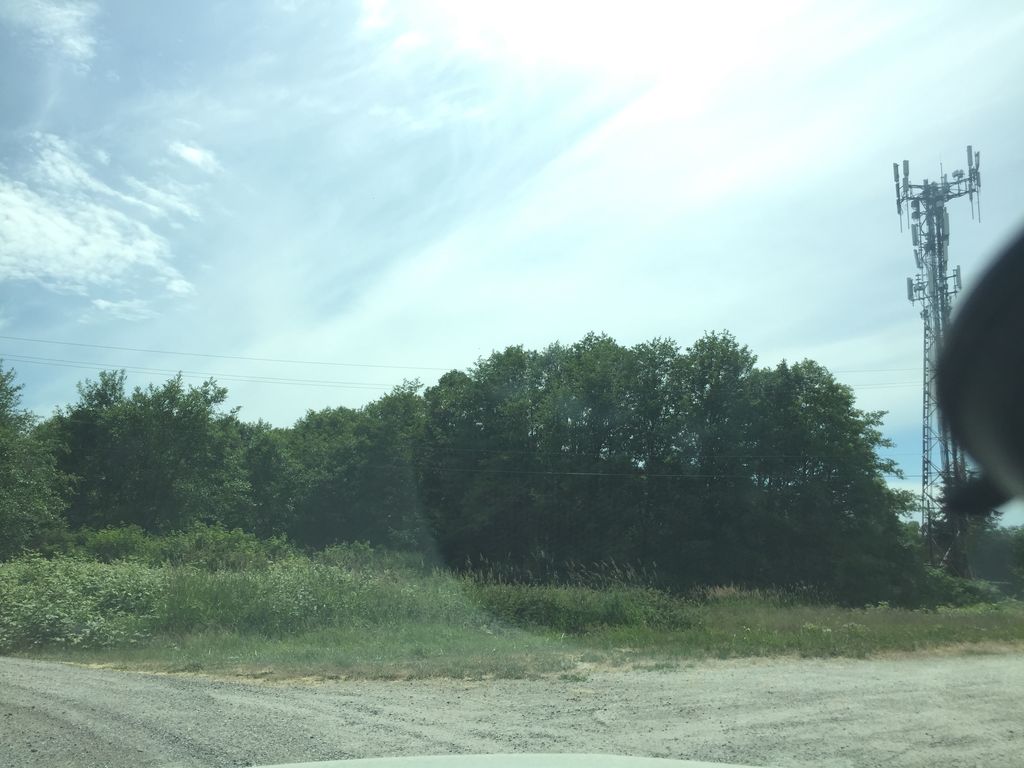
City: vancouver